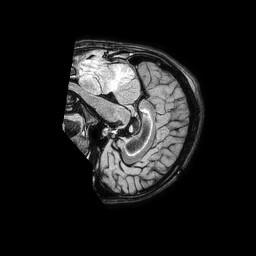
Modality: FLAIR
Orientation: sagittal
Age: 16
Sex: male
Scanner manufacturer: philips
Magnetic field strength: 1.5 T
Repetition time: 4.8 s
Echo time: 0.3 s